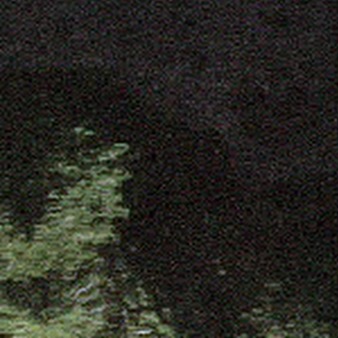
Label: other